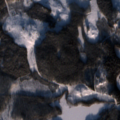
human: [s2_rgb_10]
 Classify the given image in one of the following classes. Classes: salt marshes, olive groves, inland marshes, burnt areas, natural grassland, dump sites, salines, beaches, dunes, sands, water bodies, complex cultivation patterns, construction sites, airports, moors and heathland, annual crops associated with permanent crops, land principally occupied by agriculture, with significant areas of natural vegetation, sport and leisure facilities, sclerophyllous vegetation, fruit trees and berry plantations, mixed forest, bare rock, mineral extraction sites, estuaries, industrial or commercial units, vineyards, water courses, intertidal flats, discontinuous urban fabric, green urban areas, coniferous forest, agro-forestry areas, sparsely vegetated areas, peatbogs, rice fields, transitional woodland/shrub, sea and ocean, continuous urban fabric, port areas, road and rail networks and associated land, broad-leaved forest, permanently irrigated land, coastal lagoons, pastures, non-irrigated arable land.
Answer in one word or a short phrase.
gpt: coniferous forest, transitional woodland/shrub